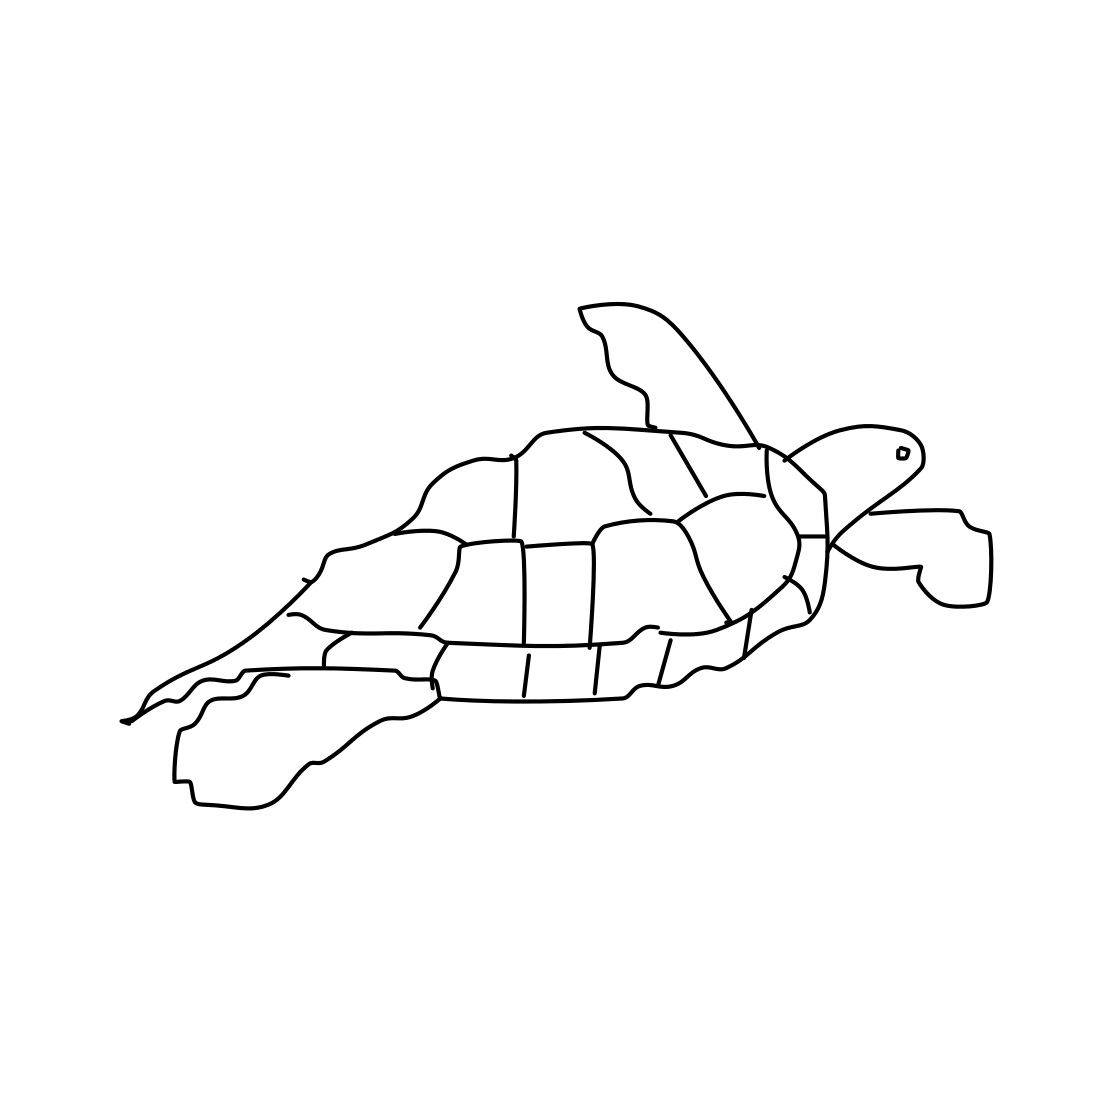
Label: sea turtle